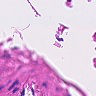
Metastatic tissue present: no